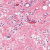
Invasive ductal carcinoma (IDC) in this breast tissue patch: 1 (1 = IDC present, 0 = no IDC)